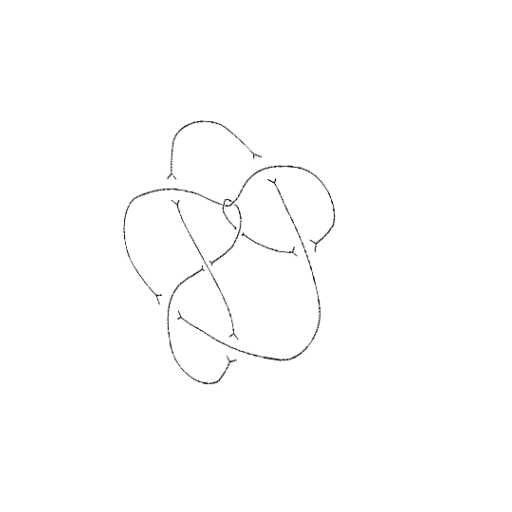
Crossing number: 9